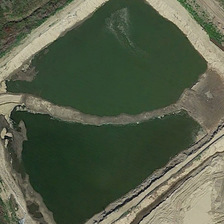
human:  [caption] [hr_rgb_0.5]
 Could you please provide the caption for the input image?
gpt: a small road is on diagonal position of a rectangular pond .

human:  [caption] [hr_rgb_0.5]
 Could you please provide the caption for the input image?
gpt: a small road is on diagonal position of a rectangular pond .

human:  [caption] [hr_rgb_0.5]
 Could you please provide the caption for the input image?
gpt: a small road is on diagonal position of a rectangular pond .

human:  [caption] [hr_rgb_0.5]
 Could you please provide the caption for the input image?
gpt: a small road is on diagonal position of a rectangular pond .

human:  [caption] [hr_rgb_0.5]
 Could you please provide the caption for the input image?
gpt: a small road is on diagonal position of a rectangular pond .